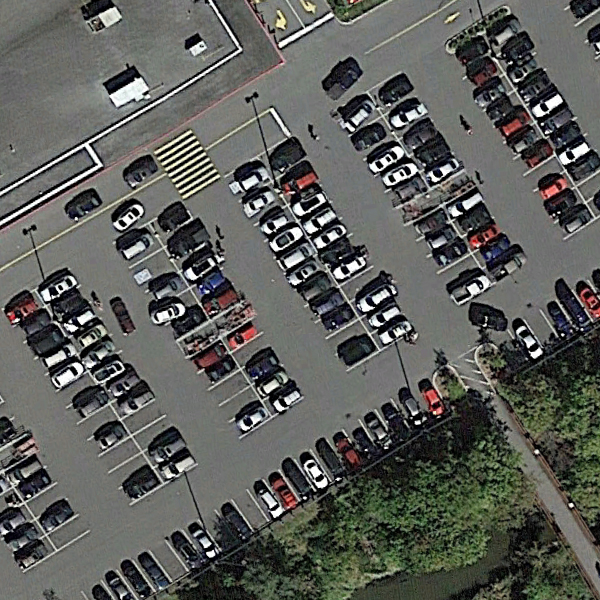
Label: Parking